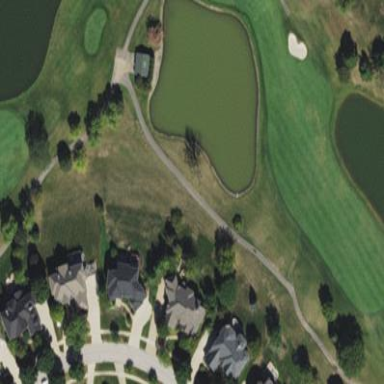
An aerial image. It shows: Water hazard in golf course. The hazard is natural water feature.